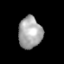
Tissue: lung
Cell type: T cells
Senescence score: 0.1829
Nuclear area (px): 728
Mean DAPI intensity: 167.165